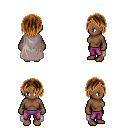
a pixel art fantasy rpg character, female body template, human, dark skin, gray cape, magenta pants, brown bangs hairstyle, four views (front, back, left, right), 2x2 character sprite sheet, small pixel art, hard edges, no anti-aliasing